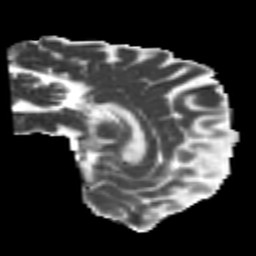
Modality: MD
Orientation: sagittal
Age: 24
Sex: male
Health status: healthy
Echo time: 0.074 s